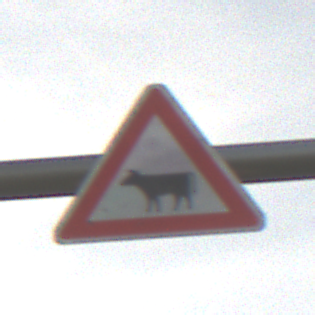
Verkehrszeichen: ViehtriebRechts
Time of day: SunriseSunset
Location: Outdoor (Nature)
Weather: PartlyCloudy
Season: NotSpecified
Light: Natural